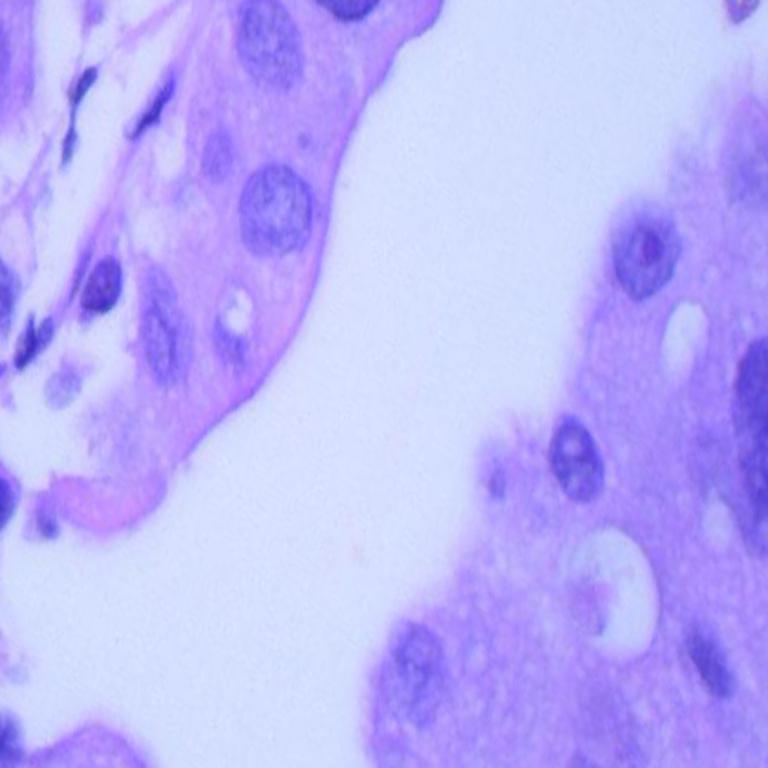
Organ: lung
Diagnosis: adenocarcinomas